Question: I tried to make app for testing regular expression
by using TreeView to display MatchCollection to window
But it does not work correctly
App.xaml
'''
<Application x:Class="RegularExpressionTester.App"
xmlns="http://schemas.microsoft.com/winfx/2006/xaml/presentation"
xmlns:x="http://schemas.microsoft.com/winfx/2006/xaml"
xmlns:local="clr-namespace:RegularExpressionTester"
xmlns:Regex="clr-namespace:System.Text.RegularExpressions;assembly=System"
StartupUri="MainWindow.xaml">
<Application.Resources>
<local:MainViewModel x:Key="MainViewModel"/>
<HierarchicalDataTemplate DataType="{x:Type Regex:Match}" ItemsSource="{Binding Path=Groups}">
<TextBlock Text="{Binding Path=Value, StringFormat=<URL>}"/>
</HierarchicalDataTemplate>
<HierarchicalDataTemplate DataType="{x:Type Regex:Group}" ItemsSource="{Binding Path=Captures}">
<TextBlock Text="{Binding Path=Value, StringFormat=<URL>}"/>
</HierarchicalDataTemplate>
<HierarchicalDataTemplate DataType="{x:Type Regex:Capture}">
<TextBlock Text="{Binding Path=Value, StringFormat=<URL>}"/>
</HierarchicalDataTemplate>
</Application.Resources>
'''
Result:

I want to display like this (expected result)
▶️ Match
..▶️ Group
....▶️ Capture
▶️ Match
..▶️ Group
....▶️ Capture
How I can do?
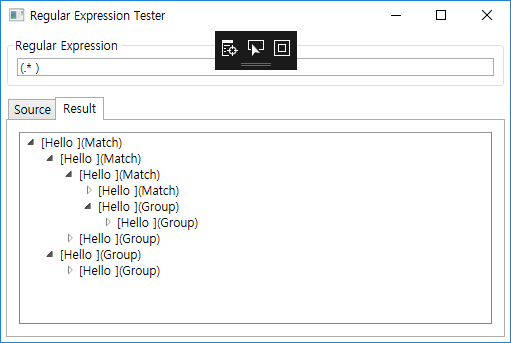
Answer: it is due to structure of 'Match.Groups' and 'Group.Captures'
> The Match instance itself is equivalent to the first object in the collection, at Match.Groups[0]
from <URL>
> the Group instance is equivalent to the last item of the collection returned by the Captures property, which reflects the last capture made by the capturing group
from <URL>
modify Templates like this:
'''
<HierarchicalDataTemplate DataType="{x:Type Regex:Match}"
ItemsSource="{Binding Path=Groups}">
<TextBlock Text="{Binding Path=Value, StringFormat=<URL>}"/>
<HierarchicalDataTemplate.ItemTemplate>
<HierarchicalDataTemplate DataType="{x:Type Regex:Group}"
ItemsSource="{Binding Path=Captures}">
<TextBlock Text="{Binding Path=Value, StringFormat=<URL>}"/>
<HierarchicalDataTemplate.ItemTemplate>
<DataTemplate DataType="{x:Type Regex:Capture}">
<TextBlock Text="{Binding Path=Value, StringFormat=<URL>}"/>
</DataTemplate>
</HierarchicalDataTemplate.ItemTemplate>
</HierarchicalDataTemplate>
</HierarchicalDataTemplate.ItemTemplate>
</HierarchicalDataTemplate>
'''